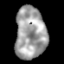
Tissue: lung
Cell type: Epithelial cells
Senescence score: 0.2115
Nuclear area (px): 1570
Mean DAPI intensity: 160.173